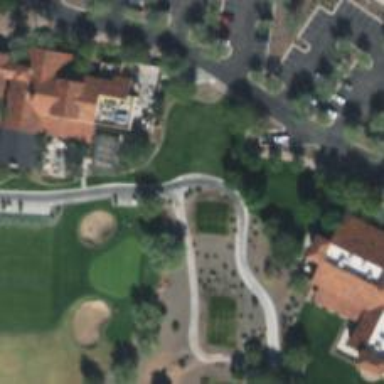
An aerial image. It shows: Golf course surrounded by greenery.